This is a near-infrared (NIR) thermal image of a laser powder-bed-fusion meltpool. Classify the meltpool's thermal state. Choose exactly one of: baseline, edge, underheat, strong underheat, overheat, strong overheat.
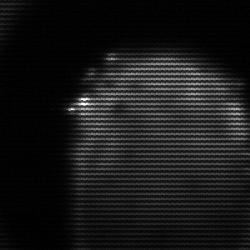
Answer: edge